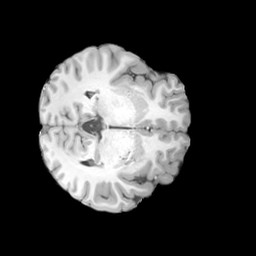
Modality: T1w
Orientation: axial
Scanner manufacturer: siemens
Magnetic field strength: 3 T
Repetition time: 2 s
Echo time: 0.0024 s